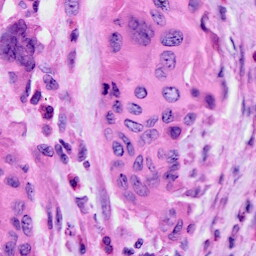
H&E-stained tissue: Cervix